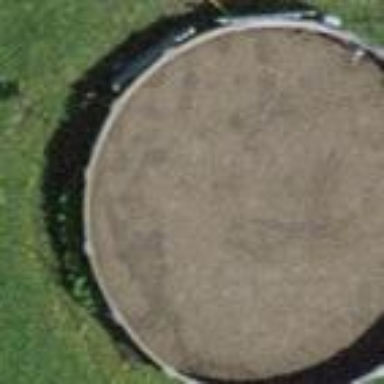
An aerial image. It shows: Storage tank with man-made structure.